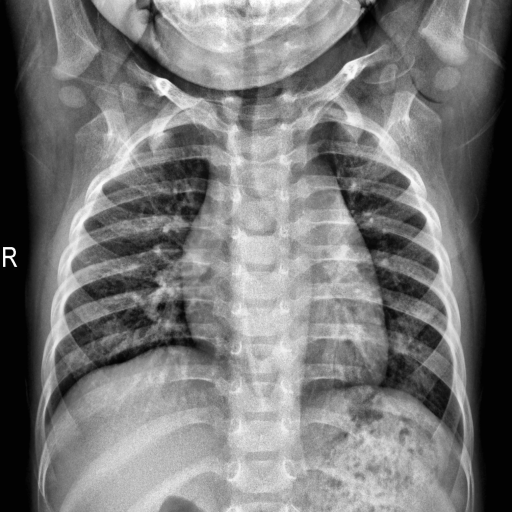
Finding: NORMAL